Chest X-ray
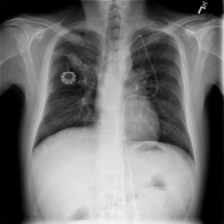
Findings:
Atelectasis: negative
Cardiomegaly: negative
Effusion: negative
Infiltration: negative
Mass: negative
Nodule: negative
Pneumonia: negative
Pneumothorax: negative
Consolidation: negative
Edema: negative
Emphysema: negative
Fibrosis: negative
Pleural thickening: negative
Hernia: negative